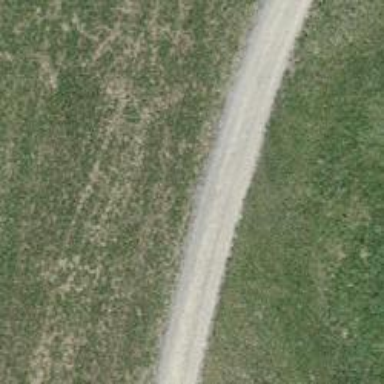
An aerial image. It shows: Track with grade2 tracktype.